Interaction volume radius: 5 \u00c5
Interaction volume height: 20 \u00c5
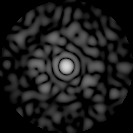
Disorder parameter: 0.8682